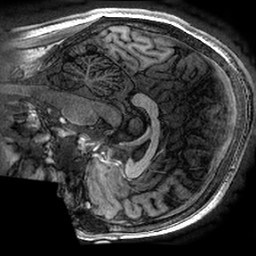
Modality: T1w
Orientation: sagittal
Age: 24
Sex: female
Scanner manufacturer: ge
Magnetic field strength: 3 T
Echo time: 0.002736 s